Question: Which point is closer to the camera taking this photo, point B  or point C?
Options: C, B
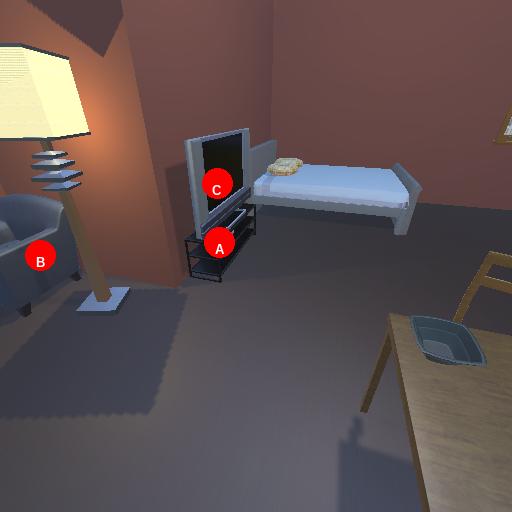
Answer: C